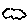
Label: cloud